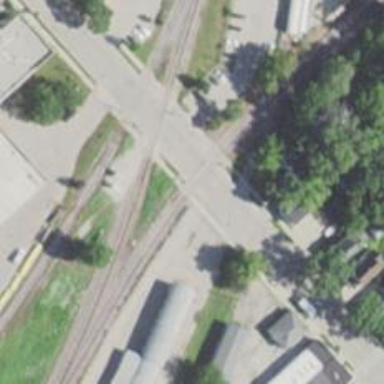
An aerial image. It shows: Crossing for the railway.